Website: walmart
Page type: store-pickup
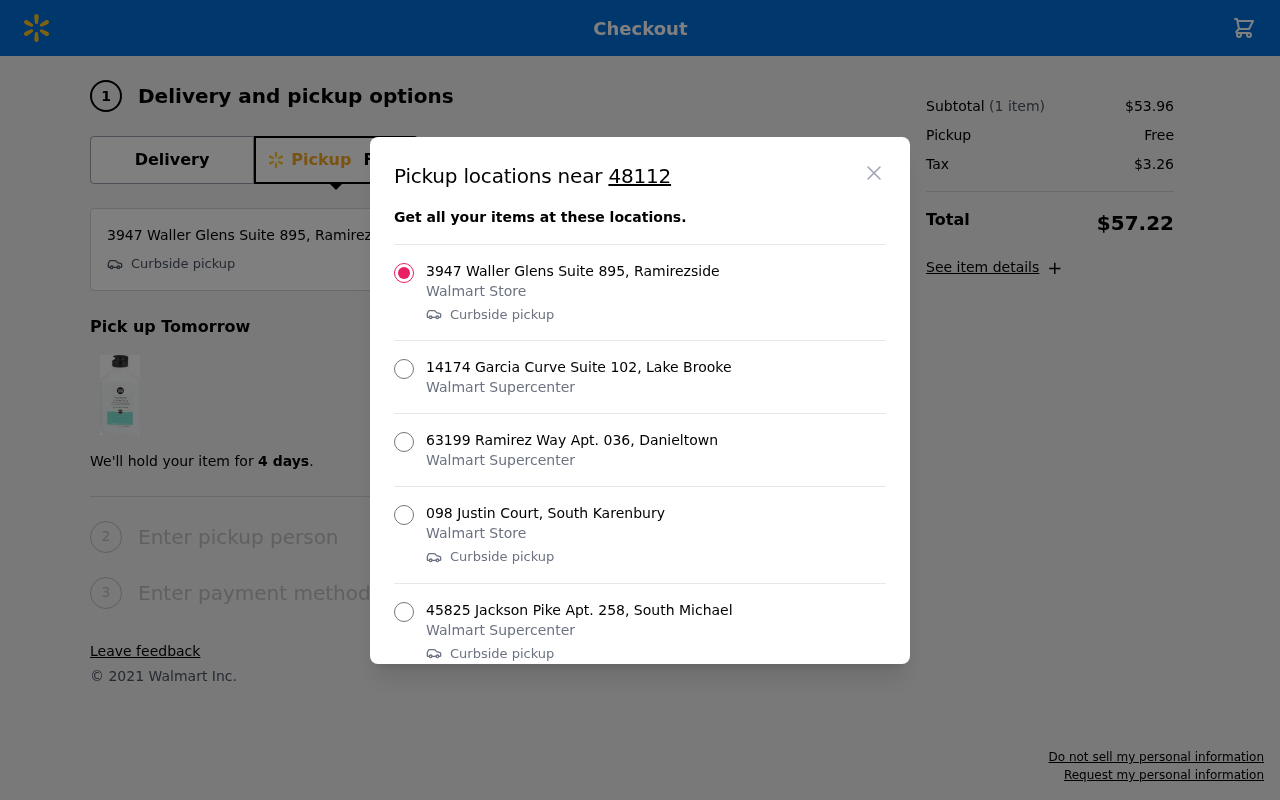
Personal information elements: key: PII_LOCATION1_CITY
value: Ramirezside
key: PII_LOCATION1_STREET
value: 3947 Waller Glens Suite 895
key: PII_LOCATION2_CITY
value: Lake Brooke
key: PII_LOCATION2_STREET
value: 14174 Garcia Curve Suite 102
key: PII_LOCATION3_CITY
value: Danieltown
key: PII_LOCATION3_STREET
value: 63199 Ramirez Way Apt. 036
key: PII_LOCATION4_CITY
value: South Karenbury
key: PII_LOCATION4_STREET
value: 098 Justin Court
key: PII_LOCATION5_CITY
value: South Michael
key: PII_LOCATION5_STREET
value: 45825 Jackson Pike Apt. 258
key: PII_POSTCODE
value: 48112
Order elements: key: ORDER_NUM_ITEMS
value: (1 item)
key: ORDER_SUBTOTAL
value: $53.96
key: ORDER_SHIPPING_COST
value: Free
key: ORDER_TAX
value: $3.26
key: ORDER_TOTAL
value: $57.22